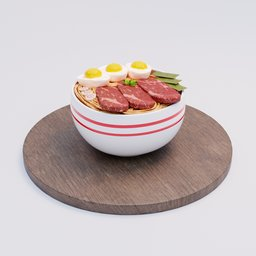
Label: nature